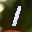
Label: 1